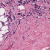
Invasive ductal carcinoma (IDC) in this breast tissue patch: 1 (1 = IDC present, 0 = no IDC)